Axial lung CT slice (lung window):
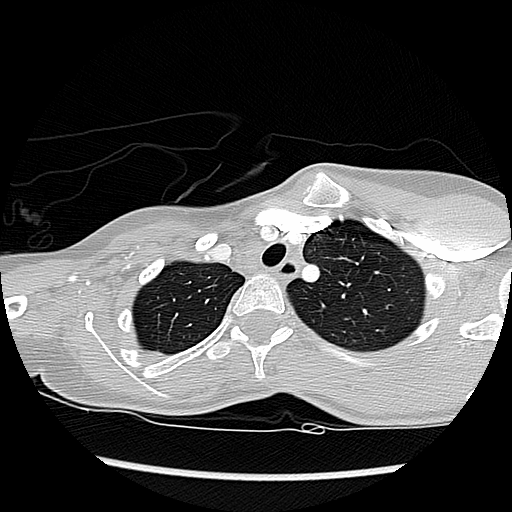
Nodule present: no